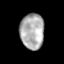
Tissue: prostate
Cell type: T cells
Senescence score: 0.3084
Nuclear area (px): 830
Mean DAPI intensity: 174.336